Field crop: maize
Growth stage: 1
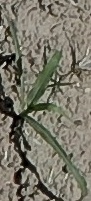
Species: sorghum